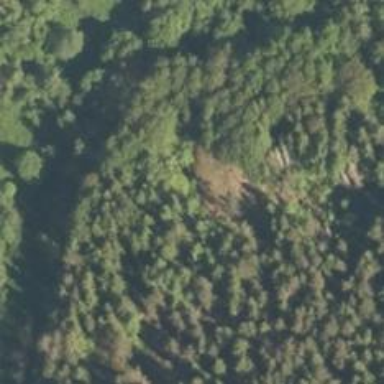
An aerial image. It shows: Natural cliff.